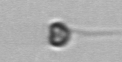
Label: Apedinella